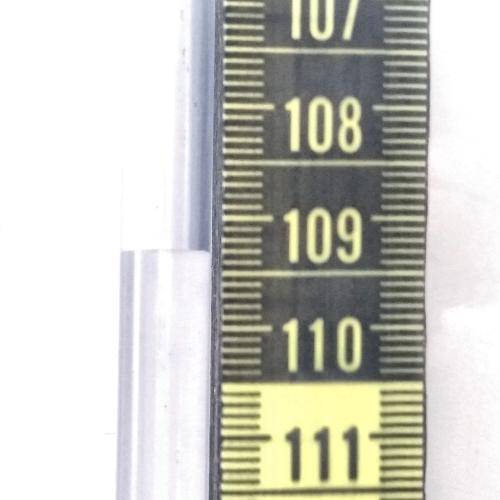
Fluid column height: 109.3 cm